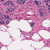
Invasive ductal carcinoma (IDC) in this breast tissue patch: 0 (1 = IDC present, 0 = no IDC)